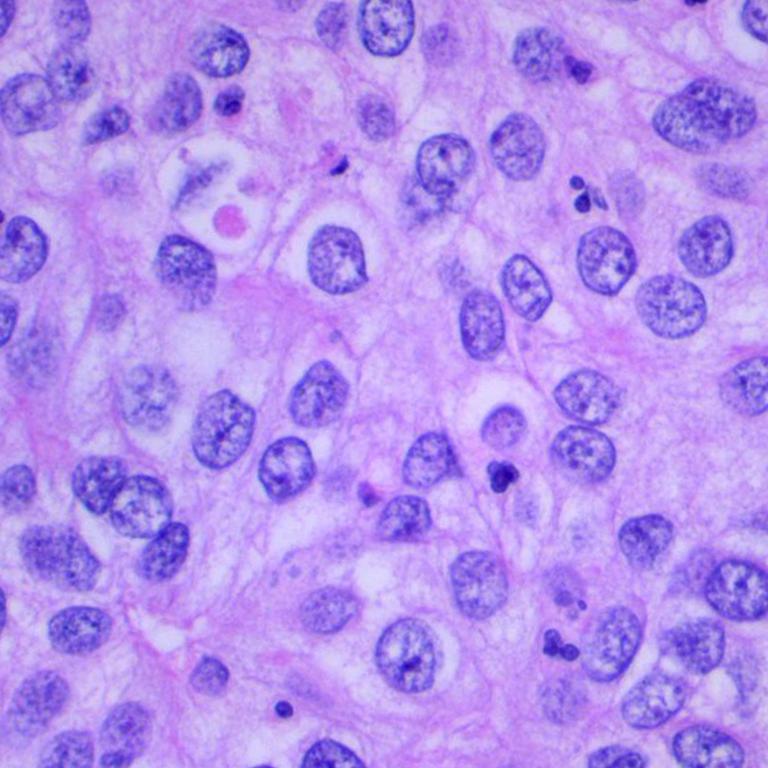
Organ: lung
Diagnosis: squamous carcinomas